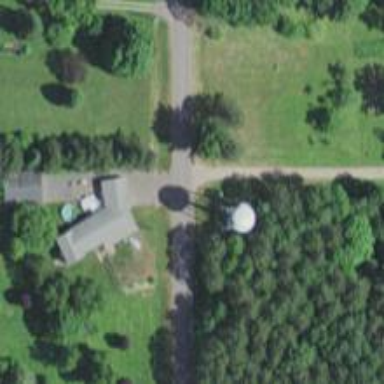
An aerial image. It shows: Water tower that is man-made.